Question: Recently more and more apps are using new type of transition between views.
It's hard to define it but the transition looks like the preview view is fading out, going lower (downward translation) and scale down a little - all simultanously.
It's really subtle and elegant.
You can observe this transition in slow motion in Facebook app - find somebody's picture on the wall, tap to view it and then drag the fullscreen image down slowly and you will notice that the wall is rising from the back - fading and scaling a little bit. That's the transition.
Transition also envolves statusbar fading.

This transition is also present in Gmail 2.0 when you open settings from the left pane.
I think there is a certain framework or prepared method for this because more and more apps have this implemented.
But maybe I'm also wrong because I see some minor differences in some apps in the transition's trajectory - eg. Gmail uses a little carousel effect, but facebook just scales down to the middle.
Anyway it appears to be a new trend.
I'm looking for some reference or framework or know-how about implementing that sort of transitions.
Thanks for any useful stuff.
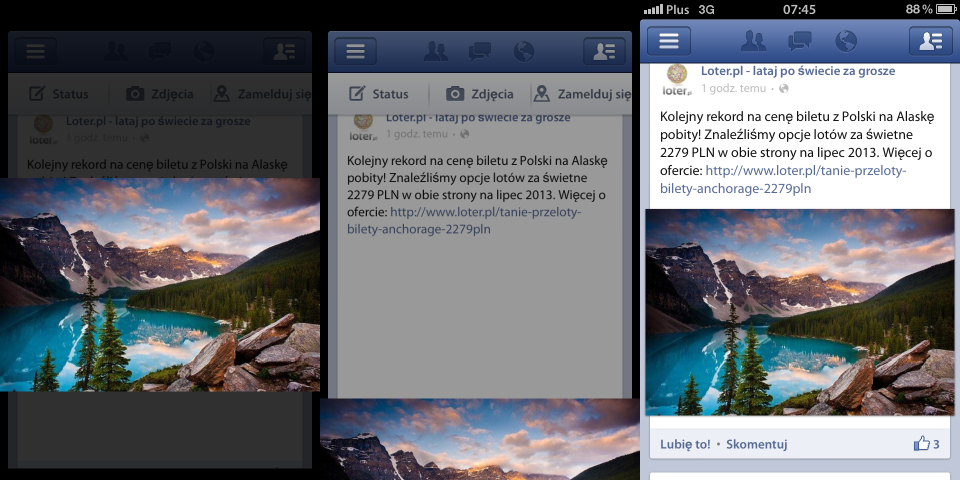
Answer: Try this link.I think this is the thing you are exactly looking for <URL>